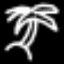
Label: palm tree